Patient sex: F
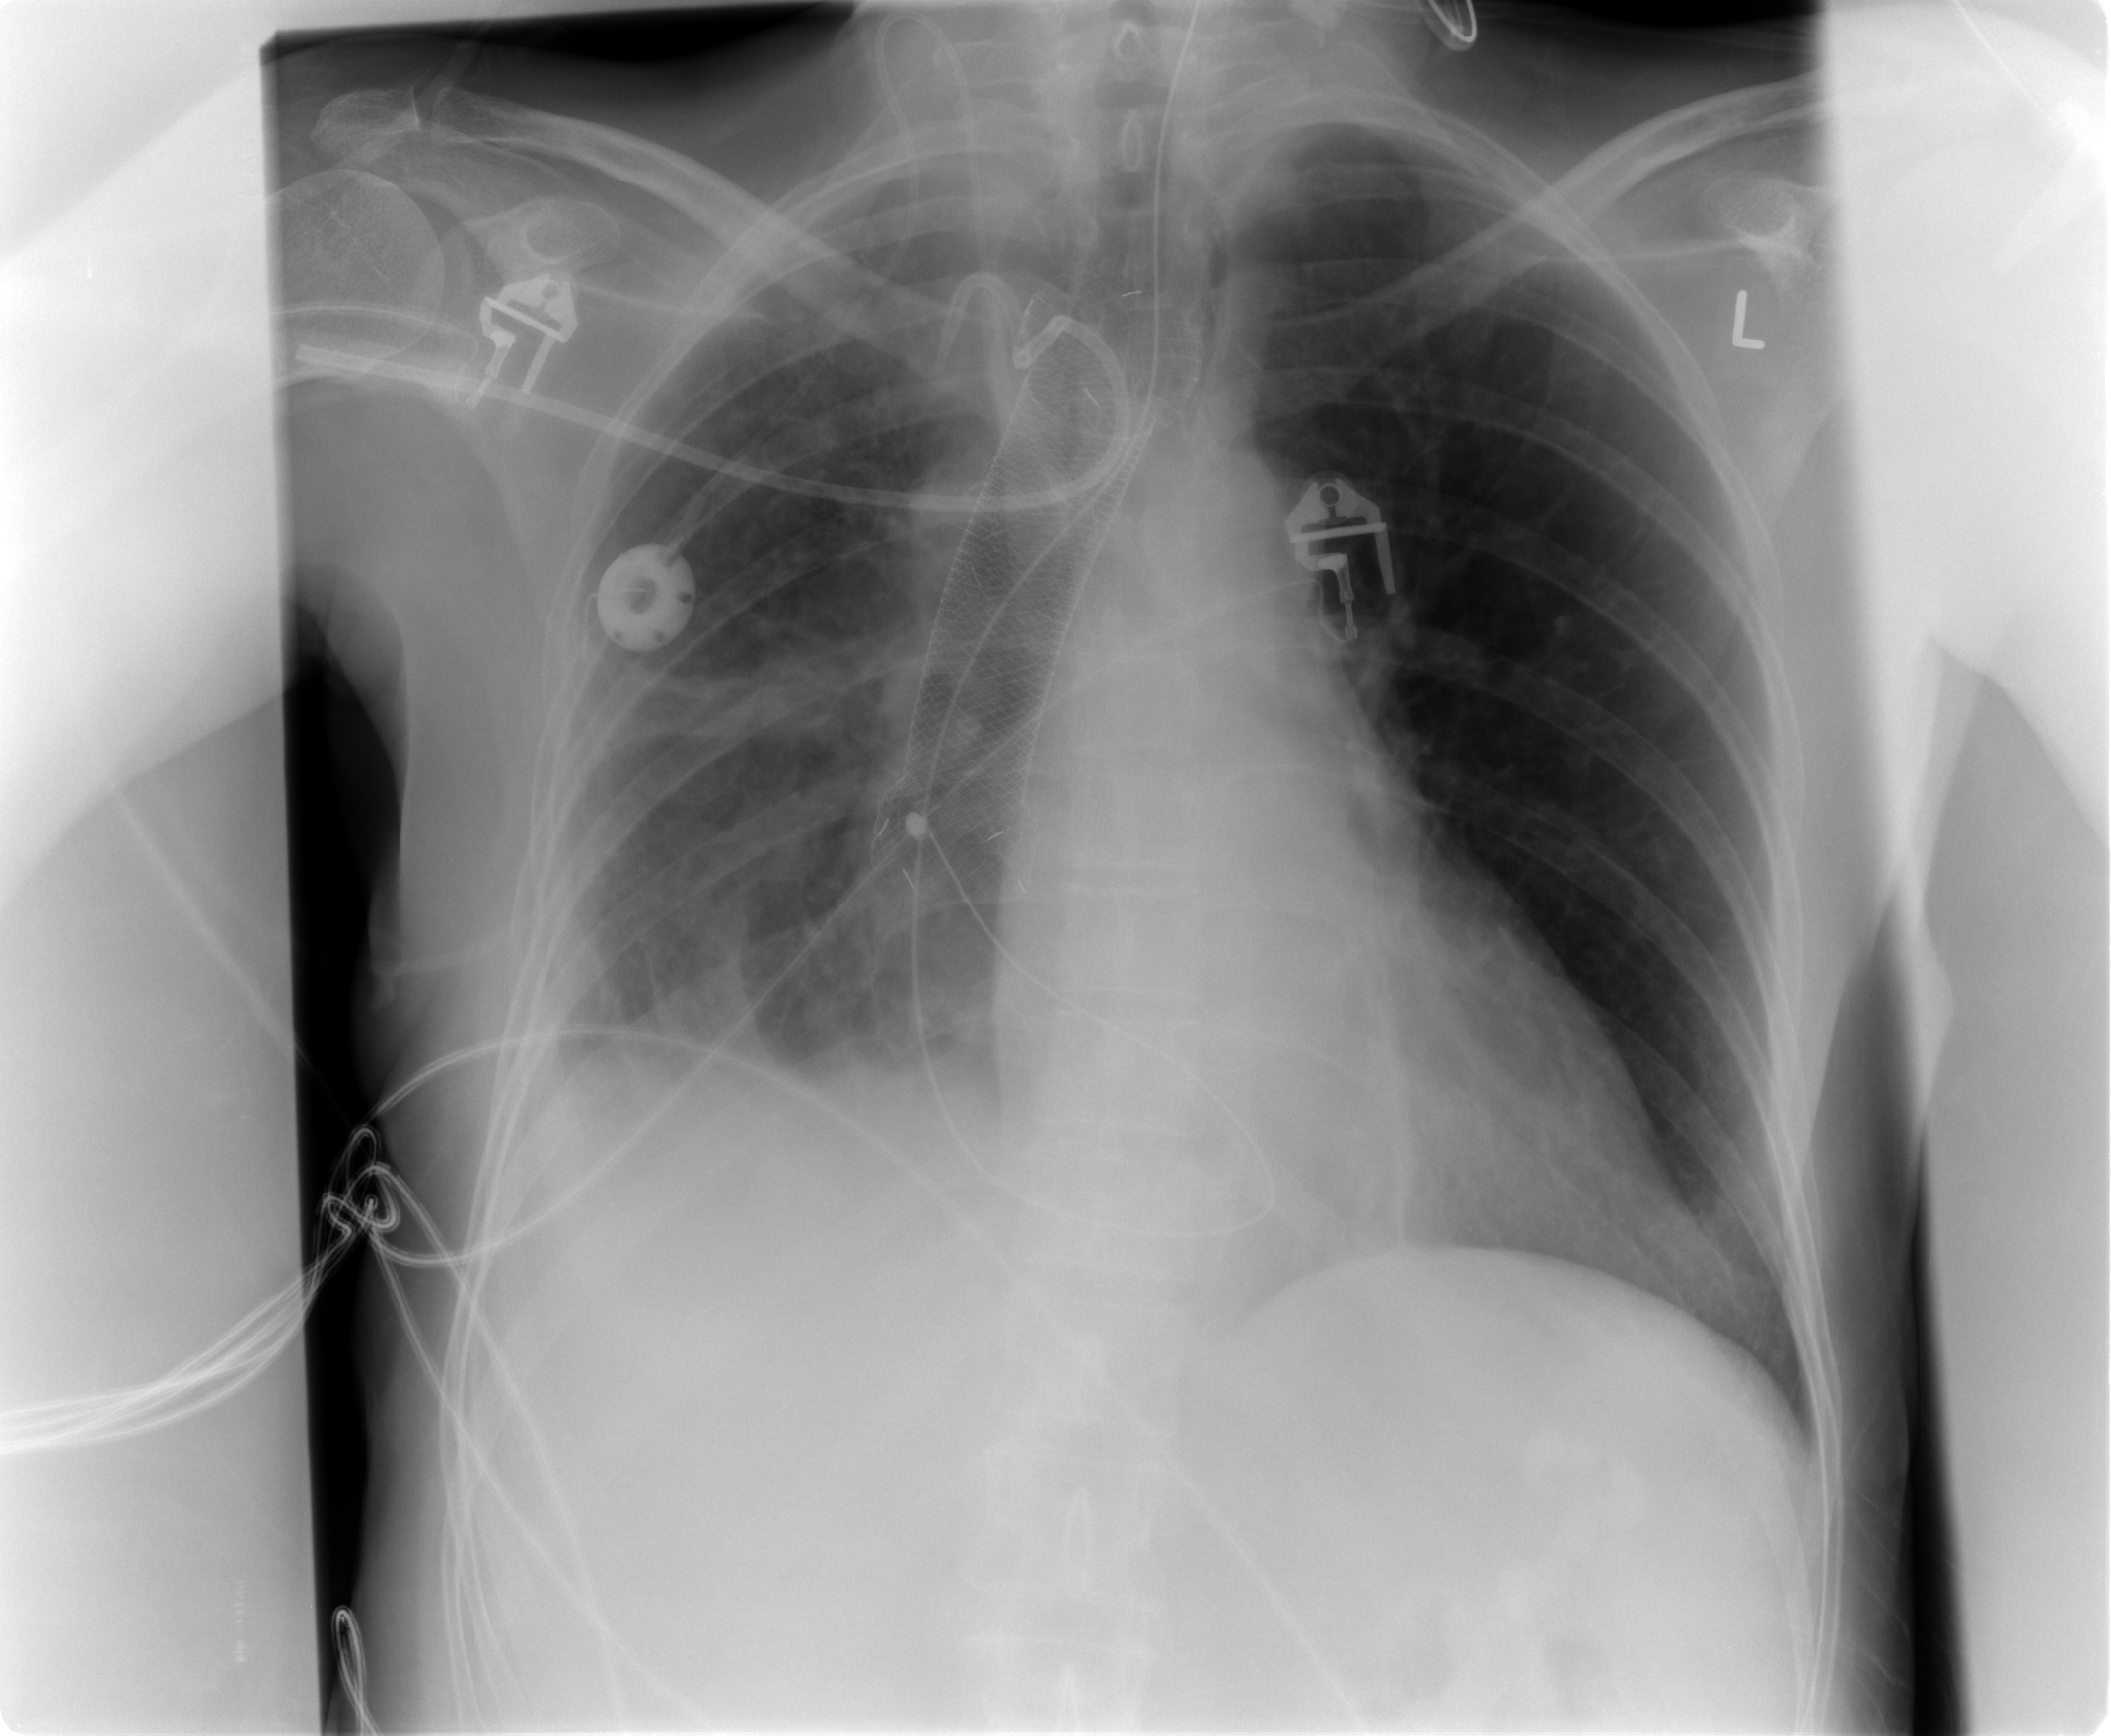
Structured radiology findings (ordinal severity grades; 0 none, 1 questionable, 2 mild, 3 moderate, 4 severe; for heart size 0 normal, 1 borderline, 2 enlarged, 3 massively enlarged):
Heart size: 0
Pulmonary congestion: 0
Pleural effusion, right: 2
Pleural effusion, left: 0
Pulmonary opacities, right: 1
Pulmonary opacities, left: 0
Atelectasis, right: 2
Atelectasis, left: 0